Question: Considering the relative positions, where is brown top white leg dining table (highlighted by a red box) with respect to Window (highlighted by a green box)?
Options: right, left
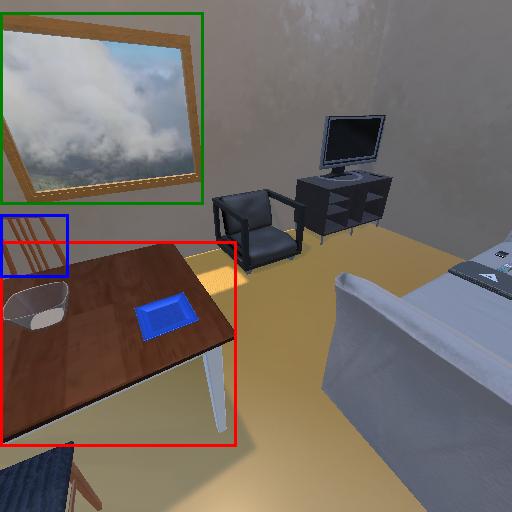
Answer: right